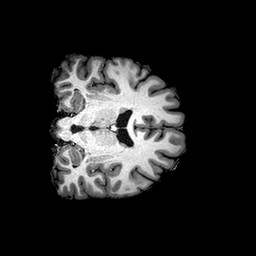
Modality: T1w
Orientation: coronal